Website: bh-photo
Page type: customer-info-address
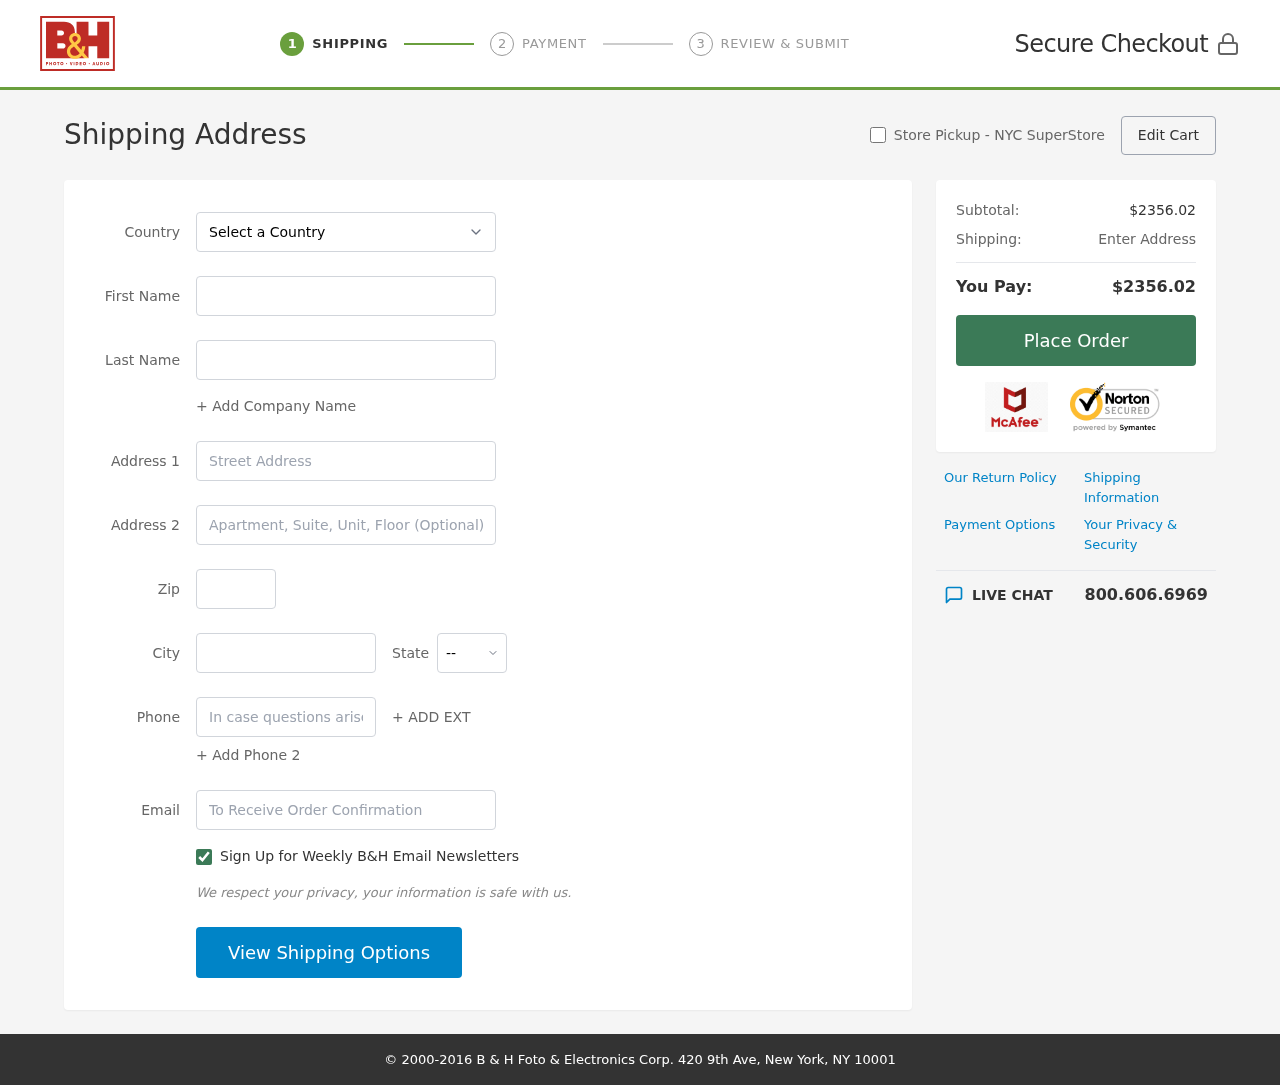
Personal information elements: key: PII_CITY
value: Port Christopher
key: PII_COUNTRY
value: United States
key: PII_EMAIL
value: dgay@yahoo.com
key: PII_FIRSTNAME
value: Douglas
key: PII_LASTNAME
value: Gay
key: PII_PHONE
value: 9947164093
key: PII_POSTCODE
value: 28276
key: PII_STATE_ABBR
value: VI
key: PII_STREET
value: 190 Sylvia Mountain Suite 714
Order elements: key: ORDER_SUBTOTAL
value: $2356.02
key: ORDER_TOTAL
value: $2356.02